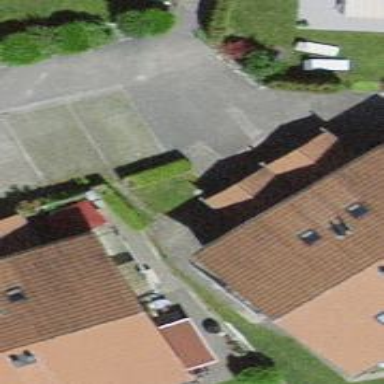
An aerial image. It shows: Residential building.